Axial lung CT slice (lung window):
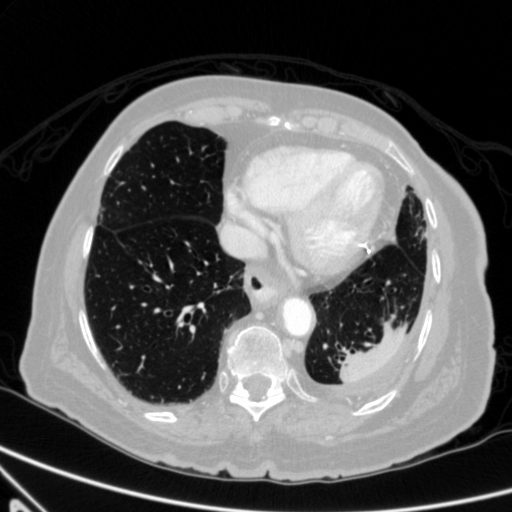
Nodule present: no